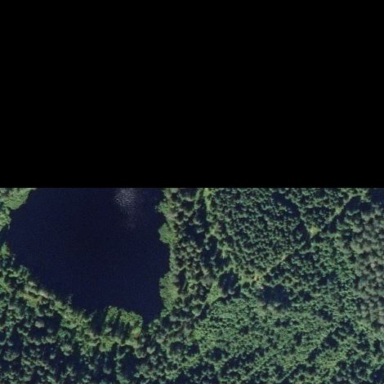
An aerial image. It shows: Peaceful pond surrounded by nature.